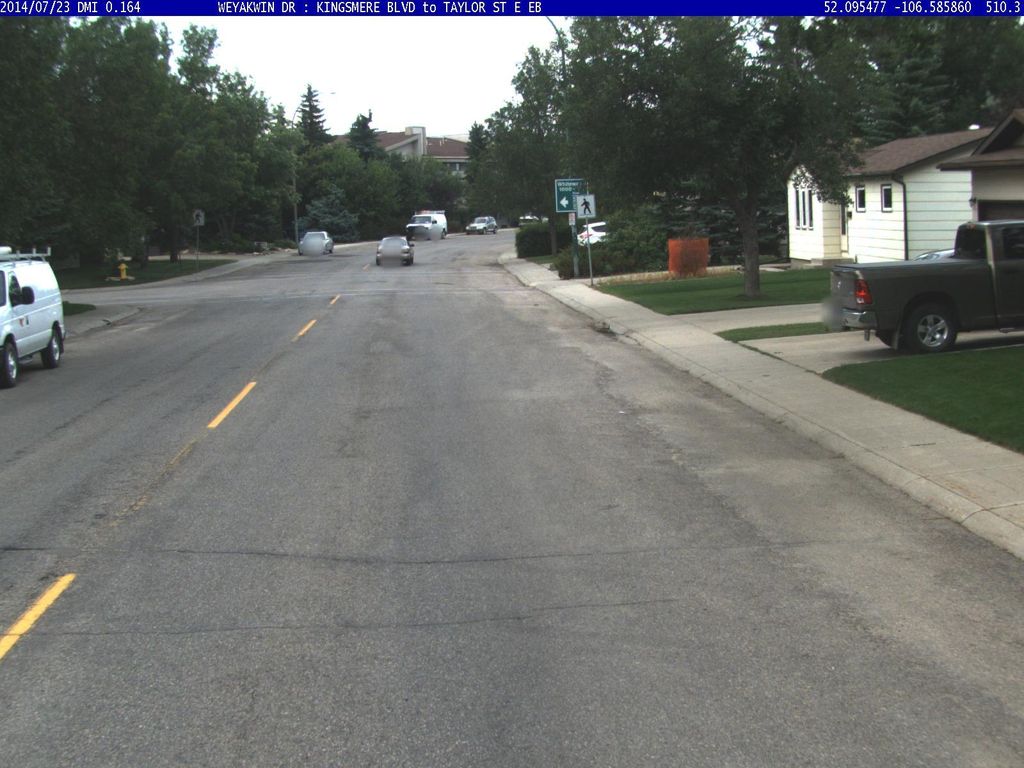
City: saskatoon